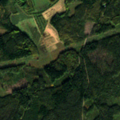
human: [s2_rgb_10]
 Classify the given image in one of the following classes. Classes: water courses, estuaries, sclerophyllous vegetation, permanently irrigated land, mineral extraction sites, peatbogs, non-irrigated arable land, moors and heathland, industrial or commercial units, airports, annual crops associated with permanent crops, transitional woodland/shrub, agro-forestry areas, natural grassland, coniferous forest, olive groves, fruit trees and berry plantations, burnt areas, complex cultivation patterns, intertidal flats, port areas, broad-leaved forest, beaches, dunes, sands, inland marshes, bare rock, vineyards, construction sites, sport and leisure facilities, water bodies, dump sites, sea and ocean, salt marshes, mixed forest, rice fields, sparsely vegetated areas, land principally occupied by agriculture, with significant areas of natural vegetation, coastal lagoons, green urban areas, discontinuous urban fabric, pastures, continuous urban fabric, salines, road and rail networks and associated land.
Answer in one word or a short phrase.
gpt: land principally occupied by agriculture, with significant areas of natural vegetation, coniferous forest, mixed forest